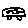
Label: car